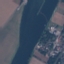
Land use / land cover: River